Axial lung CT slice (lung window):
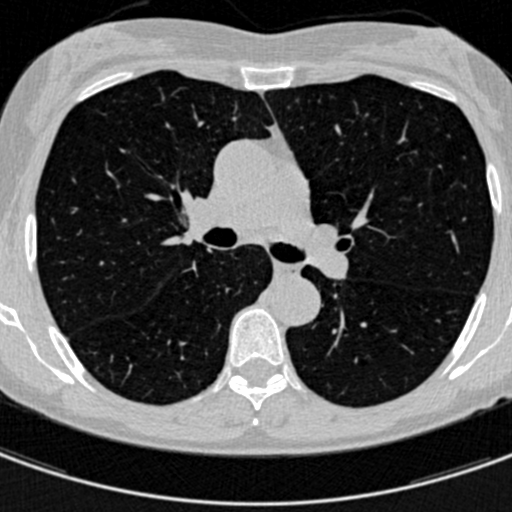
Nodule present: no